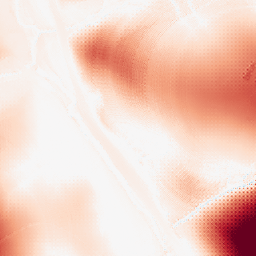
Category: morphological
Decomposition family: tophat
Decomposition parameters: size: 100
mode: white
Upsampling method: regularized
Upsampling parameters: scale: 2
lambda_reg: 0.1
Upsampling scale: 2